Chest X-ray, PA view. Patient: 28 years old, sex M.
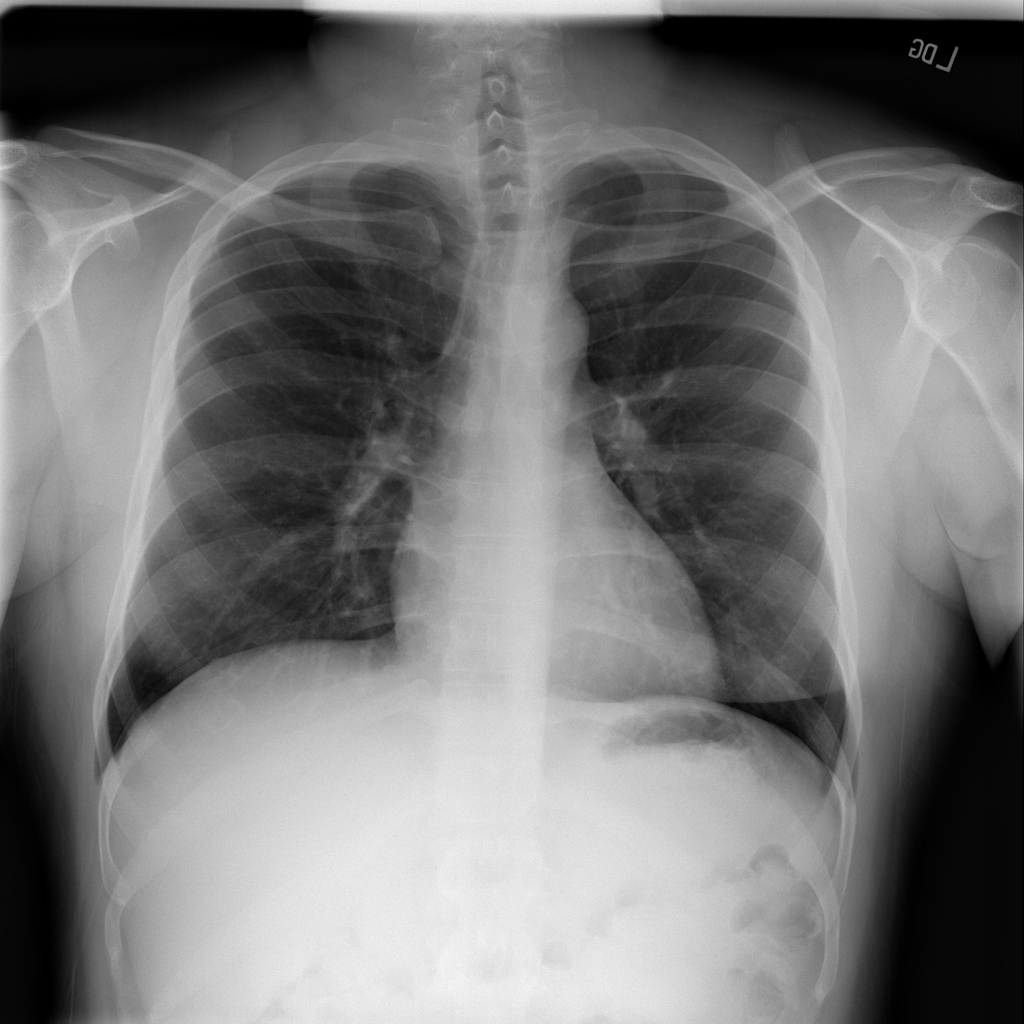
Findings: No Finding